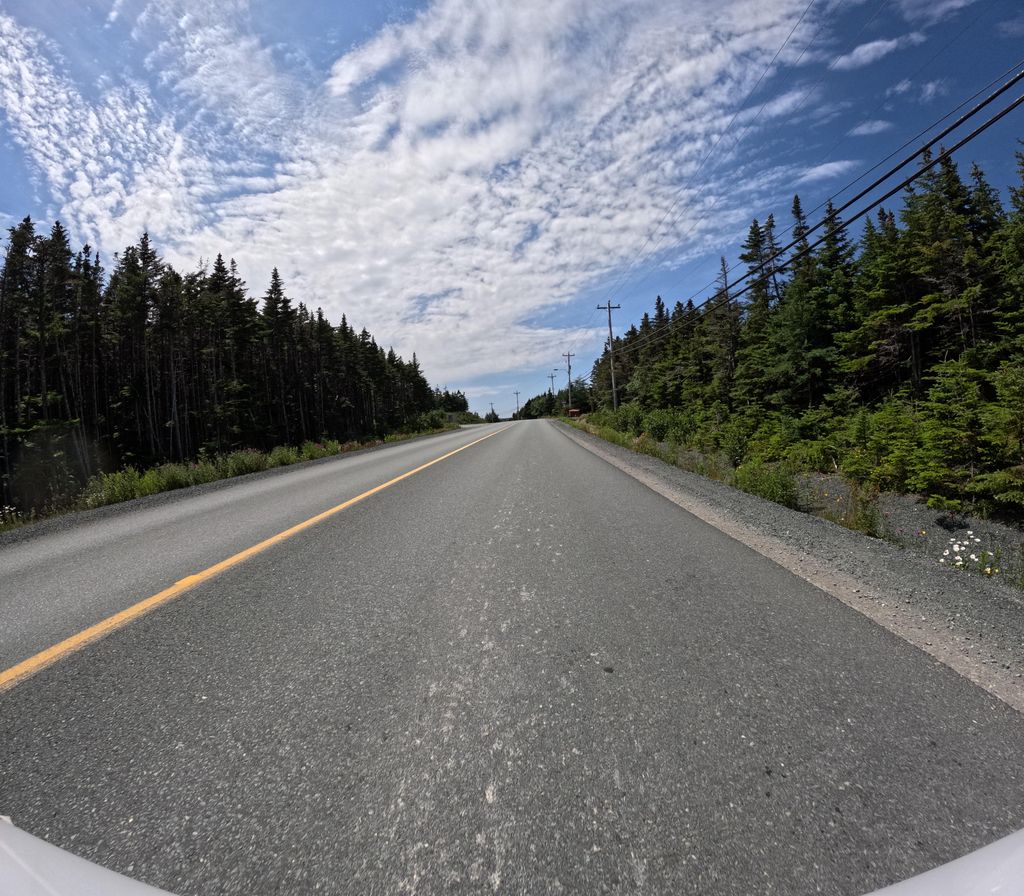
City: st_johns